Question: My task is to track registered and guest users on my site.
I use GA code from <URL>.
Problem, that in Custom Variables report i see incorrect information. For example, I have 700 unique visitors, but only 60 of them with "user type".
Here is the screenshoot:

As I understand there should be 688 visits and 688 "User Type" visits. What's wrong?
Here is my Djano code:
'''
<script type="text/javascript">
var _gaq = _gaq || [];
_gaq.push(['_setAccount', '{{ GOOGLE_ANALYTICS_KEY }}']);
_gaq.push(['_setDomainName', '.site.com']);
_gaq.push(['_trackPageview']);
_gaq.push(['_trackPageLoadTime']);
_gaq.push(['_setCustomVar',
1,
'User Type',
{% if user.is_authenticated %}'Registered User'{% else %}'Guest'{% endif %},
2
]);
(function() {
var ga = document.createElement('script'); ga.type = 'text/javascript'; ga.async = true;
ga.src = ('https:' == document.location.protocol ? 'https://ssl' : 'http://www') + '.google-analytics.com/ga.js';
var s = document.getElementsByTagName('script')[0]; s.parentNode.insertBefore(ga, s);
})();
</script>
'''
Thank you in advance.
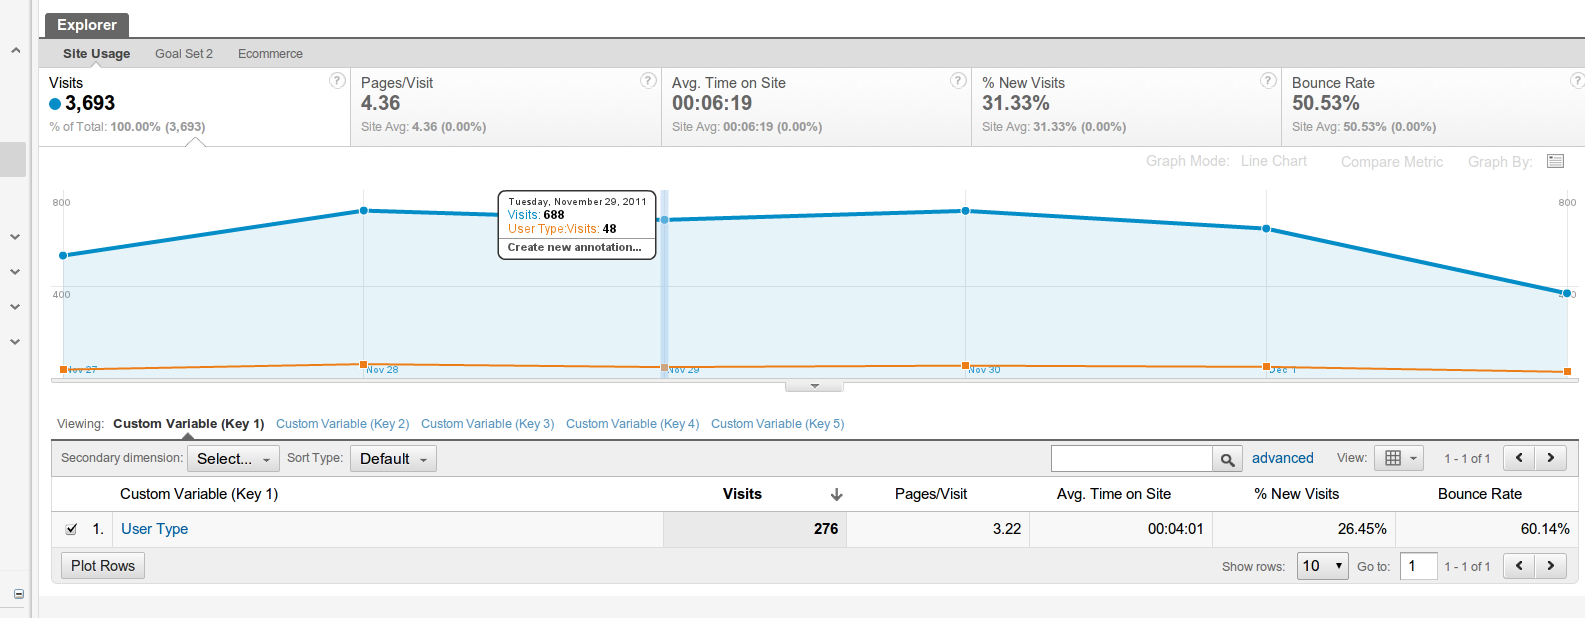
Answer: You need to set your '_setCustomVar' your '_trackPageview'. Otherwise, the custom variable data doesn't bind (ie, gets sent in the '__utm.gif' hit and stored in cookies), and custom variable isn't tracked.
The 10% of visits that are showing custom variables are likely from pages on which there were other hits (events, ecommerce, etc.) that carry the custom variable data. If you move the '_setCustomVar' to be before '_trackPageview' (but after '_setDomainName'), it should track 100%.
'''
var _gaq = _gaq || [];
_gaq.push(['_setAccount', '{{ GOOGLE_ANALYTICS_KEY }}']);
_gaq.push(['_setDomainName', '.site.com']);
_gaq.push(['_setCustomVar',
1,
'User Type',
{% if user.is_authenticated %}'Registered User'{% else %}'Guest'{% endif %},
2
]);
_gaq.push(['_trackPageview']);
_gaq.push(['_trackPageLoadTime']);
'''